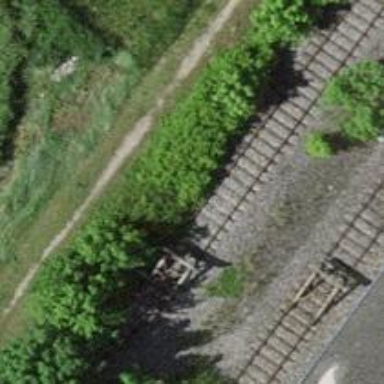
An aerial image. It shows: Railway buffer stop.